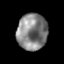
Tissue: prostate
Cell type: T cells
Senescence score: 0.3167
Nuclear area (px): 1076
Mean DAPI intensity: 131.112